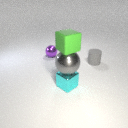
small green rubber cube above small cyan metal cube